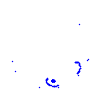
Particle: proton